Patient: sex M, age 49
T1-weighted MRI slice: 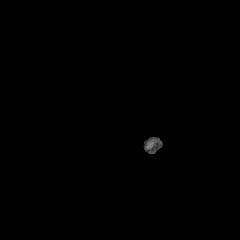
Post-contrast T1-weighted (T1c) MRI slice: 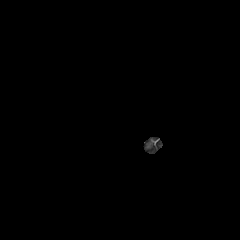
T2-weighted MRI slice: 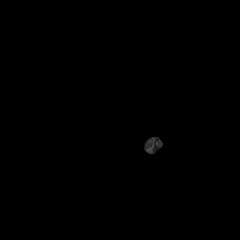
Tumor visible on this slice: no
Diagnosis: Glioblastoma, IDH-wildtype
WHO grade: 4